Question: I have created an upload image functionality with express 4 and I want to, in the process, create several different sizes and shapes for the uploaded image.
'''
mkdirp(smallPath, function (err) {
if (err) {
console.error('resizeImg err='+err+']');
return;
} else {
gm(basePath+'/original/'+image)
.resize(35, 35)
.noProfile()
.write(smallOutputFilePath, function (err) {
if (err) console.log(err);
});
}
'''
Now, I want this 35x35 image to be cropped circled with transparent background. Like this:

I found this similar question: <URL>. But the answer uses command line ImageMagick and I wanted to use
gm methods and capabilities. Does anybody knows how to solve it?
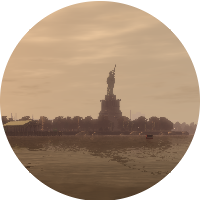
Answer: After a while, I decided to migrate to the great <URL>. It gives me more flexibility and allows me to reproduce my command line taking advantages of callbacks for success and error responses.
'''
function resizeImageToSize(path, size, outputTempFilePath, outputFilePath) {
easyimg.exec('convert '+path+' -resize ' +
(size) + 'x' + (size) + '^ -gravity center -crop ' +
(size) + 'x' + (size) + '+0+0 +repage '+outputTempFilePath).then(
function(file) {
easyimg.exec('convert '+outputTempFilePath+' \( -size ' +
(size) + 'x' + (size) + ' xc:none -fill white -draw "circle ' +
(size / 2) + ',' + (size / 2) + ' ' + (size / 2) + ',0" \) -compose copy_opacity -composite '+
outputFilePath).then(
function(file) {
fs.unlink(outputTempFilePath, function (err) {
if (err) {
console.log(err);
}
});
}, function (err) {
console.log(err);
}
);
}, function (err) {
console.log(err);
}
);}
'''
The <URL> plugin is really deprecated